Interaction volume radius: 5 \u00c5
Interaction volume height: 10 \u00c5
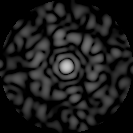
Disorder parameter: 0.8942